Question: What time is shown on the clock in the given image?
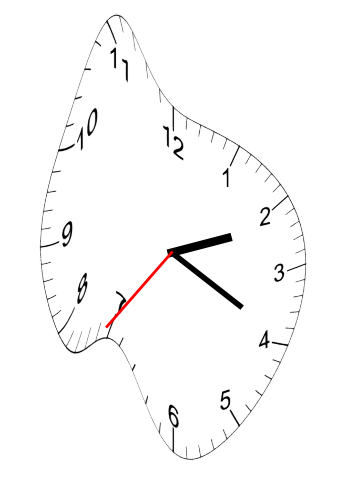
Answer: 02:19:36